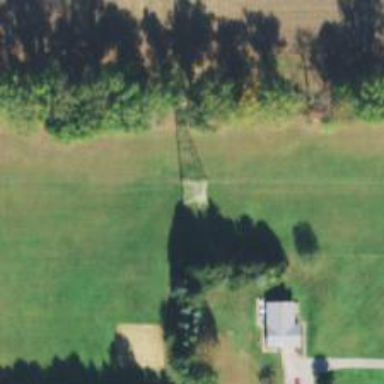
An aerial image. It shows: Lattice structure tower used for power distribution.